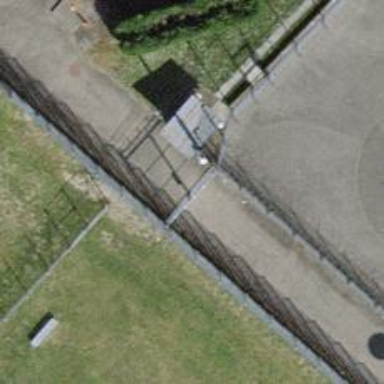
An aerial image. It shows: Gate.